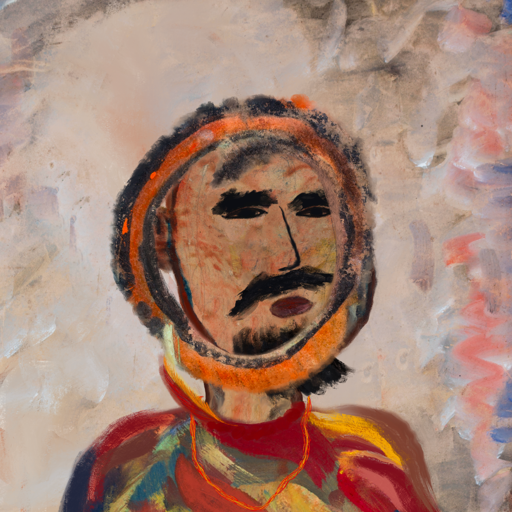
Background: Roy_Bahadur, Head And Neck Side: Orphan, Face Side: Mosgoul, Bust: Mother_And_Son_Son, Hair Side: Childish, Head Accessory: Blank, Second Necklace: Gypsy_Mother_2, Necklace: Pipe, Baby: Blank